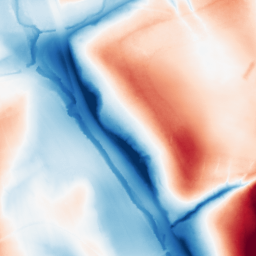
Category: classical
Decomposition family: gaussian_anisotropic
Decomposition parameters: sigma_x: 50
sigma_y: 2
Upsampling method: sinc_hamming
Upsampling parameters: scale: 4
kernel_size: 16
Upsampling scale: 4